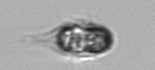
Label: Mesodinium